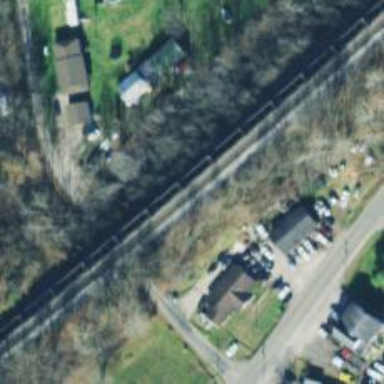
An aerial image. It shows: Railway track.